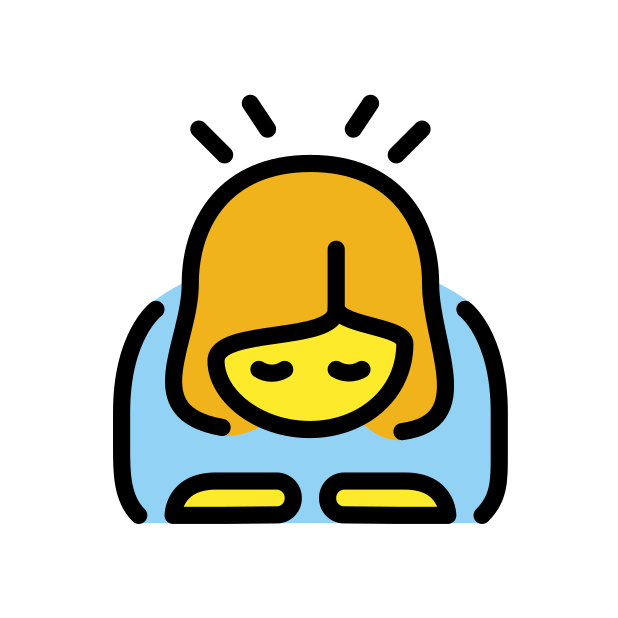
woman bowing